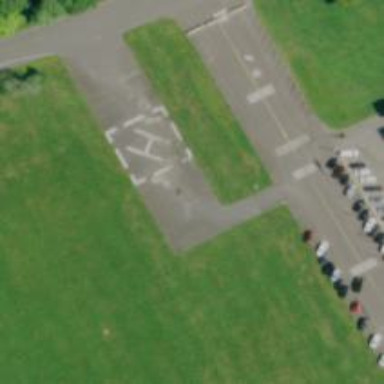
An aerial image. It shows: Asphalt helipad at airport.